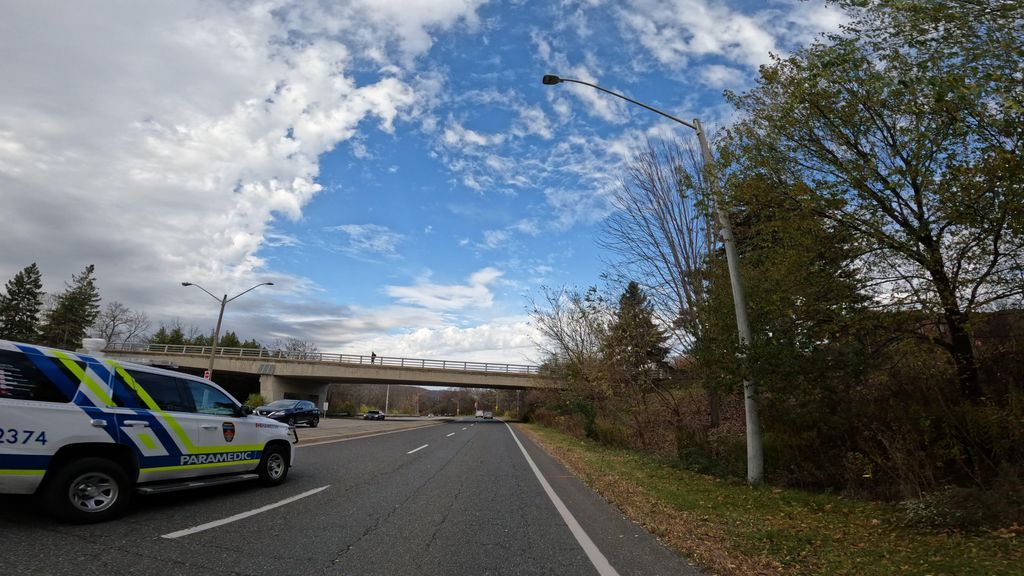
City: hamilton